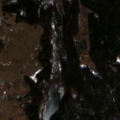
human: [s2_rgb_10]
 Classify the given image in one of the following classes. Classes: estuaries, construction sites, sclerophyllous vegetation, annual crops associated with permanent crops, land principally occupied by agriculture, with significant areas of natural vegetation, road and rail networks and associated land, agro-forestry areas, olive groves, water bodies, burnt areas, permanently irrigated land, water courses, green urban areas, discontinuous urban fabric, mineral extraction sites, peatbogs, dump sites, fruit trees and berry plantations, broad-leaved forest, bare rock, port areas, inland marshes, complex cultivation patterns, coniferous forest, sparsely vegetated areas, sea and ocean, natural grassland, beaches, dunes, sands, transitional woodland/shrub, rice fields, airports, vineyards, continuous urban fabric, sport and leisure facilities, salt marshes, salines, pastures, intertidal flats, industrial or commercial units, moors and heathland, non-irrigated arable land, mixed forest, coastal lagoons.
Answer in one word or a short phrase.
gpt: non-irrigated arable land, pastures, broad-leaved forest, coniferous forest, mixed forest, transitional woodland/shrub